Question: I would like to use icons with the 'NavigationProvider' that are not available in the <URL>.
Inside the 'SetNavigation' method, we build up the Main Menu.
There is an option to set the 'icon' property by using the Material Design icon name -- for example, the menu item below uses the '"people"' string to display the png:

'''
.AddItem(
new MenuItemDefinition(
PageNames.Doctors,
L("Doctors"),
url: "Doctors",
icon: "people",
requiredPermissionName: PermissionNames.Pages_Doctors
)
)
'''
Can other icons be used besides the material design ones? If so, how do I reference the image or icon?
Thanks
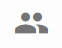
Answer: # ASP.NET Core + Angular
Modify the following in :
'''
// new MenuItem(this.l("HomePage"), "", "home", "/app/home"),
new MenuItem(this.l("HomePage"), "", "fa fa-home", "/app/home"),
'''
Modify the following in :
'''
<!-- <i *ngIf="menuItem.icon" class="material-icons">{{menuItem.icon}}</I> -->
<i *ngIf="menuItem.icon && menuItem.icon.startsWith('fa ')" class="{{menuItem.icon}}"></i>
<i *ngIf="menuItem.icon && !menuItem.icon.startsWith('fa ')" class="material-icons">{{menuItem.icon}}</I>
'''
You may want to add some (see below) in .
# ASP.NET Core + jQuery
Modify the following in :
'''
new MenuItemDefinition(
PageNames.Home,
L("HomePage"),
url: "",
// icon: "home",
icon: "fa fa-home",
requiresAuthentication: true
)
'''
Modify the following in :
'''
@if (!string.IsNullOrWhiteSpace(menuItem.Icon))
{
<!-- <i class="material-icons">@menuItem.Icon</i> -->
@if (menuItem.Icon.StartsWith("fa "))
{
<i class="@menuItem.Icon"></i>
}
else
{
<i class="material-icons">@menuItem.Icon</i>
}
}
'''
You may want to add some (see below) in .
# Styling
'''
<style>
.sidebar .fa {
font-size: 24px;
height: 30px;
margin-top: 4px;
text-align: center;
width: 24px;
}
</style>
'''